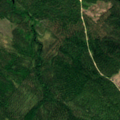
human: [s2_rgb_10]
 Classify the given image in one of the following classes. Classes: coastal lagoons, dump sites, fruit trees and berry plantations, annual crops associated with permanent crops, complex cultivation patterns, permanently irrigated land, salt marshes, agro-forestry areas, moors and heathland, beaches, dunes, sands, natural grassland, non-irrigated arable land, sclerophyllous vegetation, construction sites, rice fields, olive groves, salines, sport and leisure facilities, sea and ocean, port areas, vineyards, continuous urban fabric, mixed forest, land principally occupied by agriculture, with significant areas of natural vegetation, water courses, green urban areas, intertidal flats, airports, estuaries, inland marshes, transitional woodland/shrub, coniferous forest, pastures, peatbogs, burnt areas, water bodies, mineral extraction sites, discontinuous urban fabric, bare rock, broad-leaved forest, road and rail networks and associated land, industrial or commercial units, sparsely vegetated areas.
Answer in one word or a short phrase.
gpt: coniferous forest